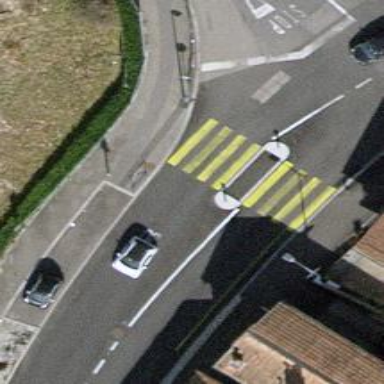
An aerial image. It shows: Kerb barrier.